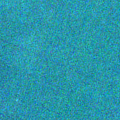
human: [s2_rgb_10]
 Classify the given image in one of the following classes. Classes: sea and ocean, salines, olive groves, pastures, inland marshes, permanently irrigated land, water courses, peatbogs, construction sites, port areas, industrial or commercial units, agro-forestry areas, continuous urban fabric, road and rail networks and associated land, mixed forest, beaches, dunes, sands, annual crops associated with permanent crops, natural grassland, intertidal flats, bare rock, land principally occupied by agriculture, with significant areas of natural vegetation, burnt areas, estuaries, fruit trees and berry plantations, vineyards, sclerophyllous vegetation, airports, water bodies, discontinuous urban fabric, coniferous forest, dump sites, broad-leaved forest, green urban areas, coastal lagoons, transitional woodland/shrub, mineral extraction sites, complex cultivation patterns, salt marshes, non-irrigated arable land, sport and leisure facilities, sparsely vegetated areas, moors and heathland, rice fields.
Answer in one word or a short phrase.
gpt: sea and ocean